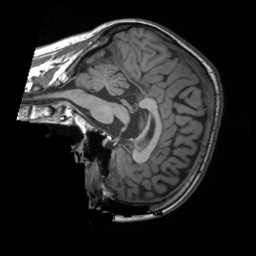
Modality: T1w
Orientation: sagittal
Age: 55
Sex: female
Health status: ill
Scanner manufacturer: siemens
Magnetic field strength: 3 T
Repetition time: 1.9 s
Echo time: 0.00247 s